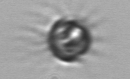
Label: Ciliophora